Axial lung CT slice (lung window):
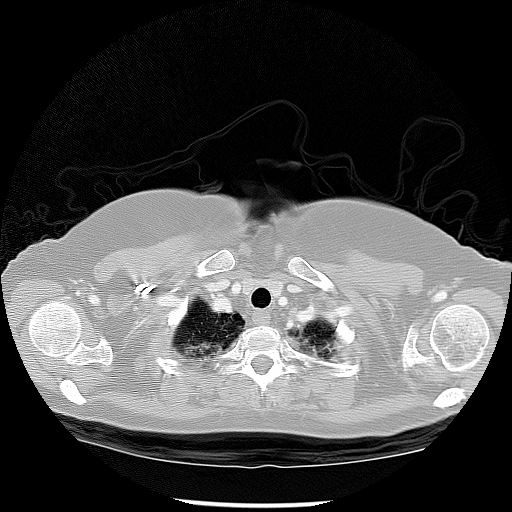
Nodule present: no